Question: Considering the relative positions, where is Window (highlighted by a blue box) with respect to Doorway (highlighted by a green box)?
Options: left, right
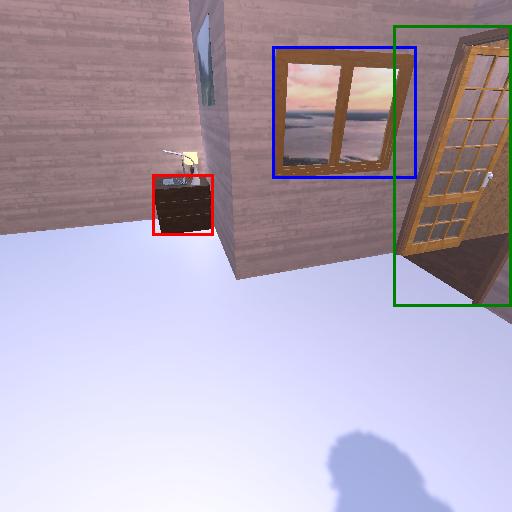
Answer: left